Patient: sex M, age 73
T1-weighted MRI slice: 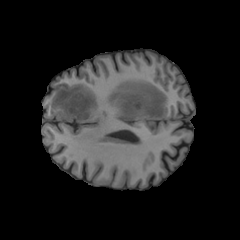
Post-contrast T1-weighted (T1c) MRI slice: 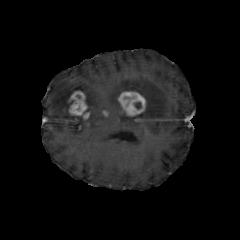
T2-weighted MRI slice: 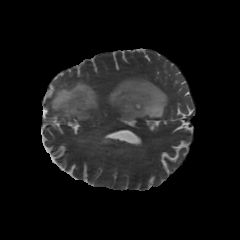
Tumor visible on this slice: yes
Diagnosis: Glioblastoma, IDH-wildtype
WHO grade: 4